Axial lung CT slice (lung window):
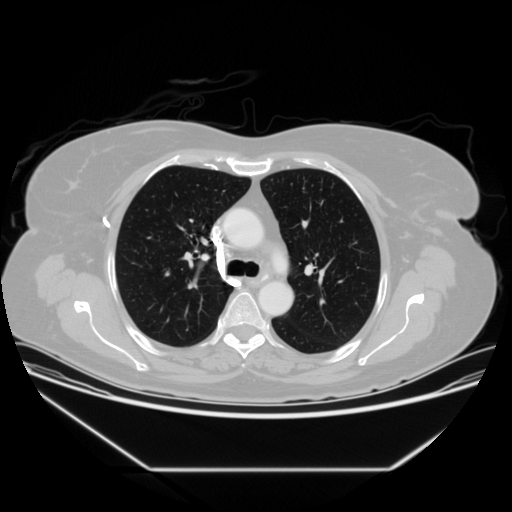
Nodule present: no